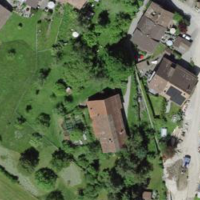
EUNIS habitat code: 55
Species observed at this site:
Chelidonium majus